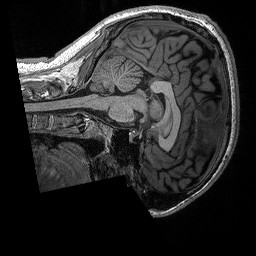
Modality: T1w
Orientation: sagittal
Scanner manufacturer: siemens
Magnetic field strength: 3 T
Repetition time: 2.3 s
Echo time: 0.00298 s